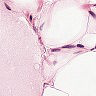
Metastatic tissue present: no